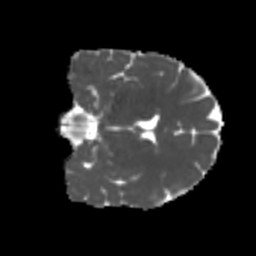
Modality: MD
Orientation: coronal
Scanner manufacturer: siemens
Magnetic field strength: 3 T
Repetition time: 4 s
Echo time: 0.0594 s